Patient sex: M
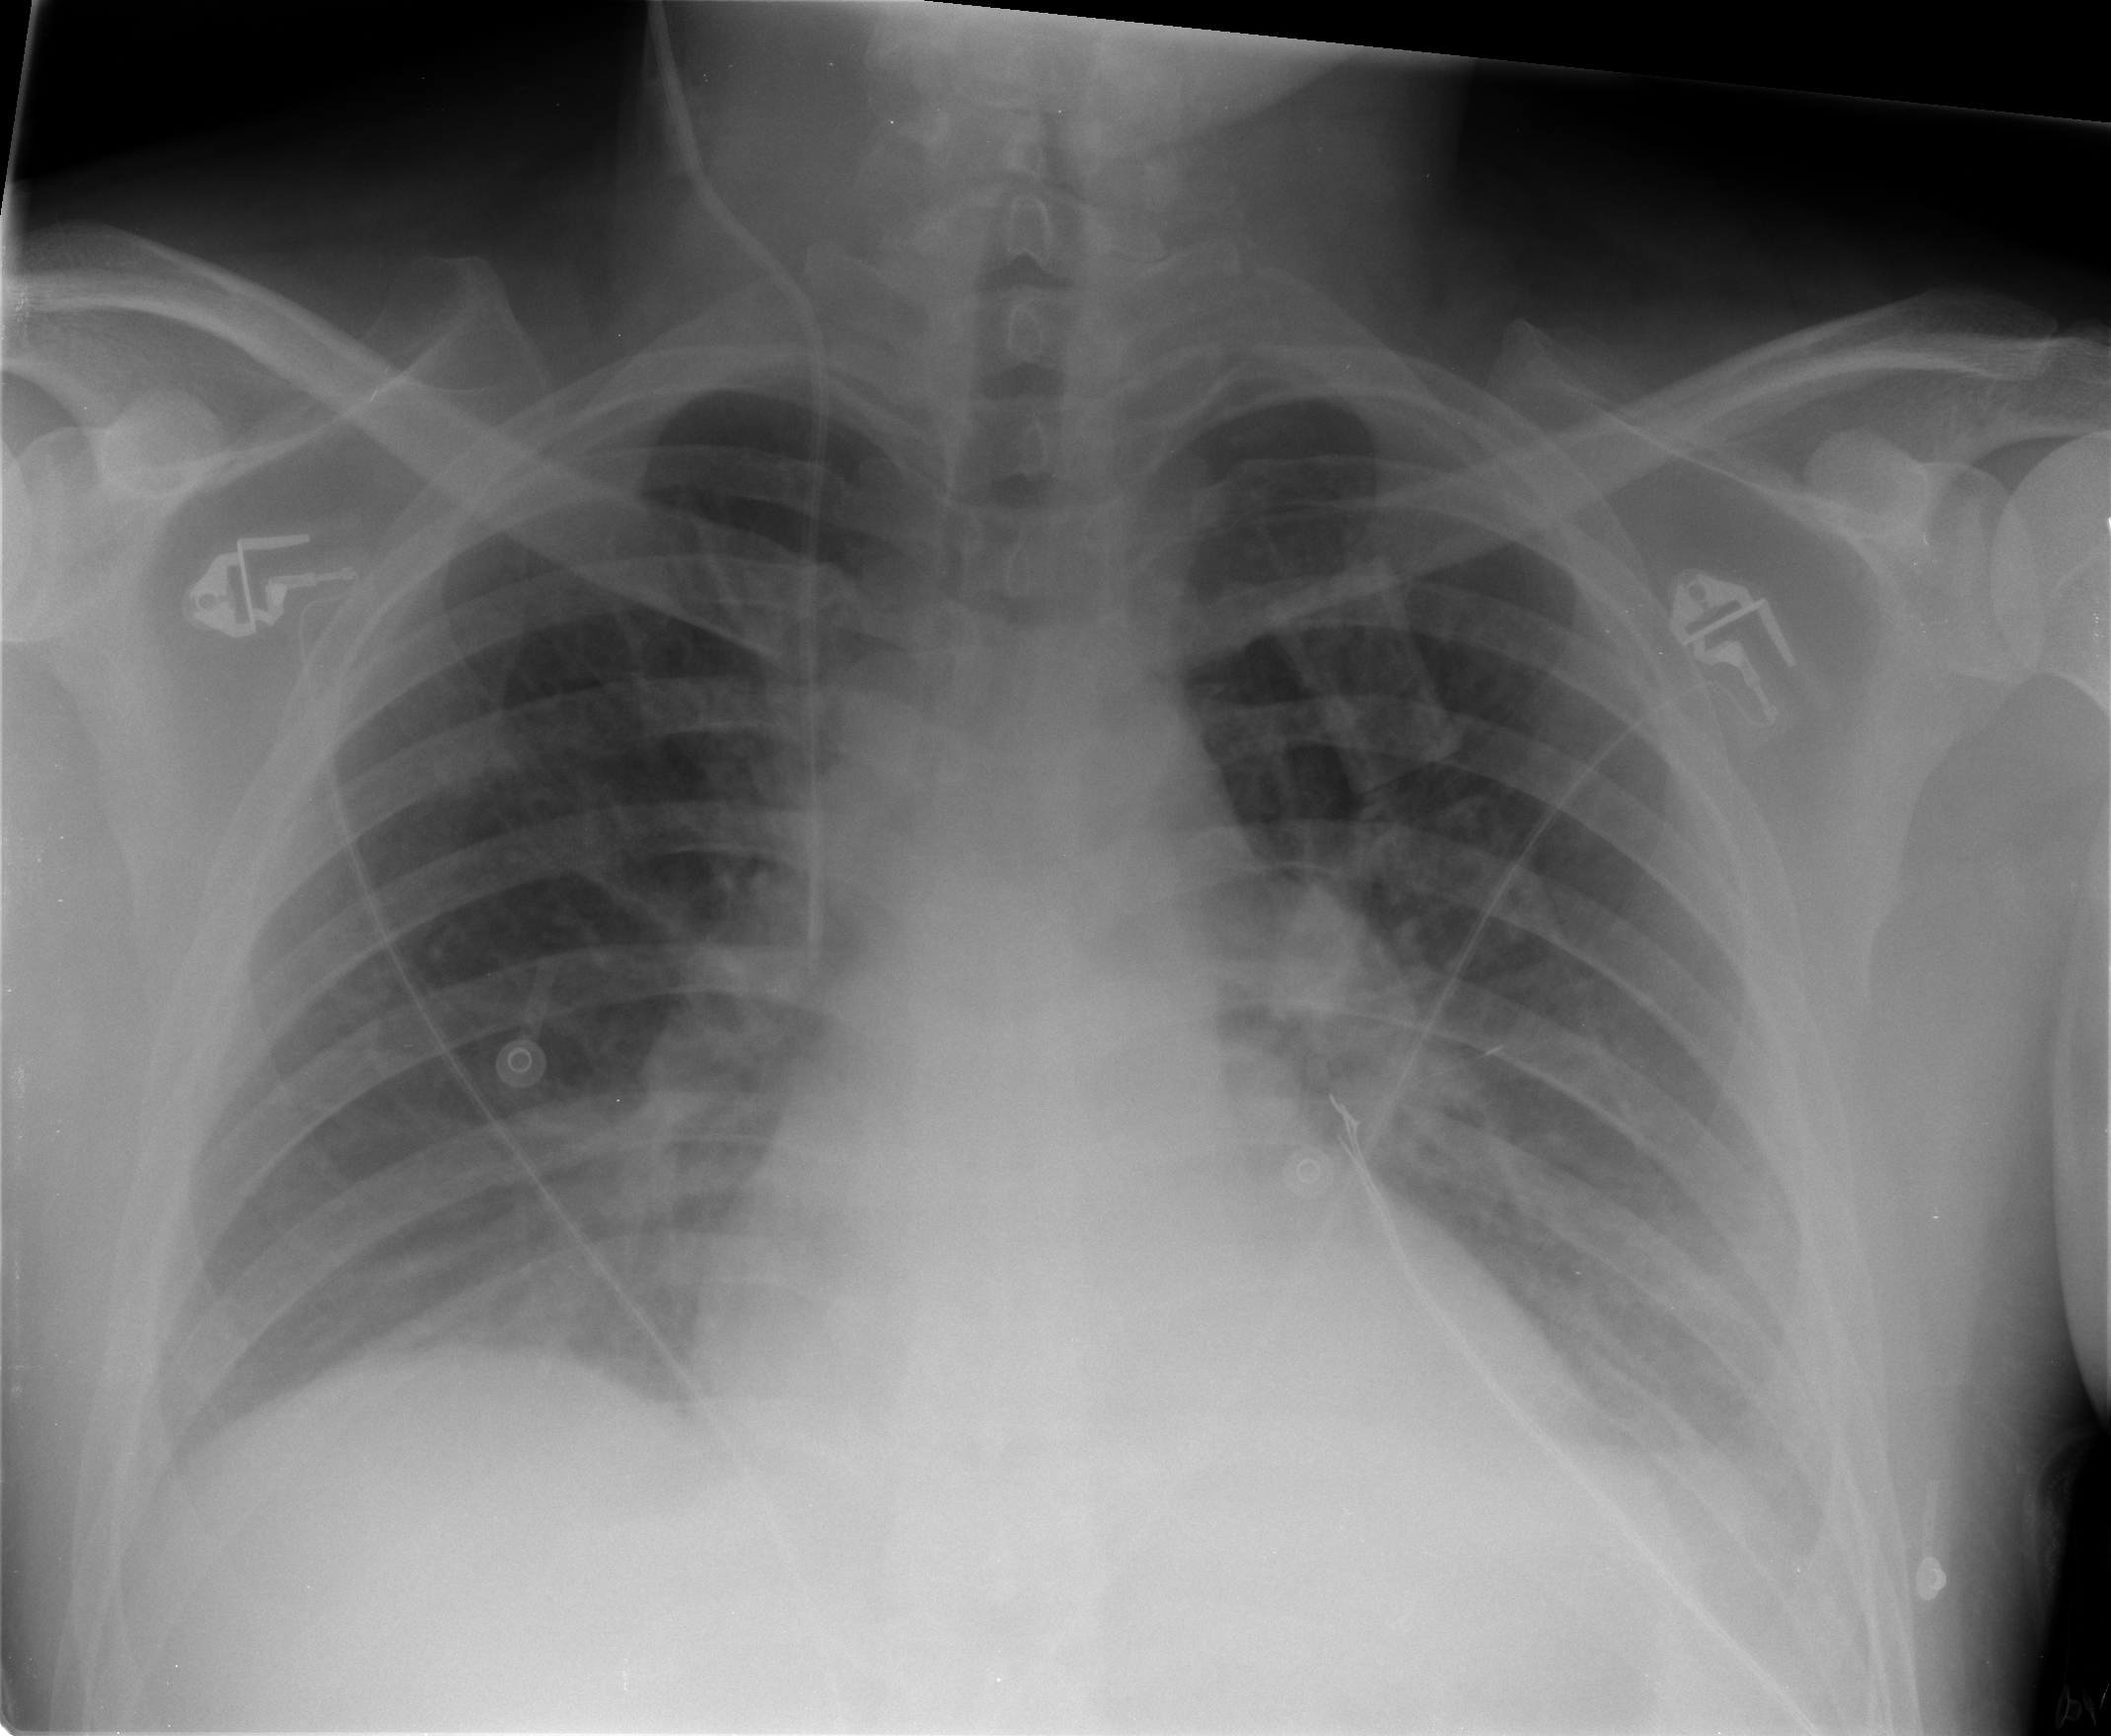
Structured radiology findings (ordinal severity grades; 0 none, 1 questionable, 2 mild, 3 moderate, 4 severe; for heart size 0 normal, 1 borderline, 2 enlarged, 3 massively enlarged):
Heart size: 0
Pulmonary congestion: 0
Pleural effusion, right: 0
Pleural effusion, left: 2
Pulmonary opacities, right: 0
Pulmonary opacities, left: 0
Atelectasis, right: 0
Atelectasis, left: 0